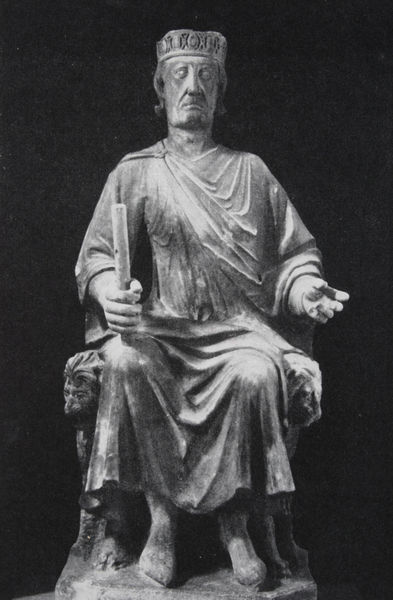
Titel: Statue des Karl von Anjou
Künstler: Arnolfo di Cambio
Standort: Rom
Institution: Konservatorenpalast
Schlagwörter: hand, kopf, mann, schatten, umhang, weiß, sitzen, finger, geste, grau, holz, köpfe, licht, marmor, mund, nase, schwarz, stirn, stuhl, tiere, alt, arme, augen, böse, falten, gesicht, halten, sockel, stein, bild, bildnis, hände, portrait, porträt, figur, gewand, haare, mantel, pose, sessel, sitzend, frontal, krone, lippen, locken, traurig, skulptur, statue, füße, papier, lehne, alter mann, haltung, stab, kaiser, könig, thron, ernst, grimmig, faltenwurf, plastik, schoß, knie, geschlossen, foto, fotografie, photographie, barfuss, fuss, schwarzweiß, herrscher, statuette, löwenkopf, sitzfigur, photo, ganzfigur, rolle, löwen, untersicht, toga, schriftrolle, adliger, löwe, staffel, tunika, zepter, romanisch, nüchtern, beschädigt, herrscherbildnis, fibel, thronsessel, thon, finder, löwenköpfe, fofo, skullptur, steinplastik, lösenkopf, rechte hand mit stab linke hand offen, gewand mit falten, stuhl mit löwenkpfe, ernstes gesicht, sitzende figur, sitzh